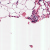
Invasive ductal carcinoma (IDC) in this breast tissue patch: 1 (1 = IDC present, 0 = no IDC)